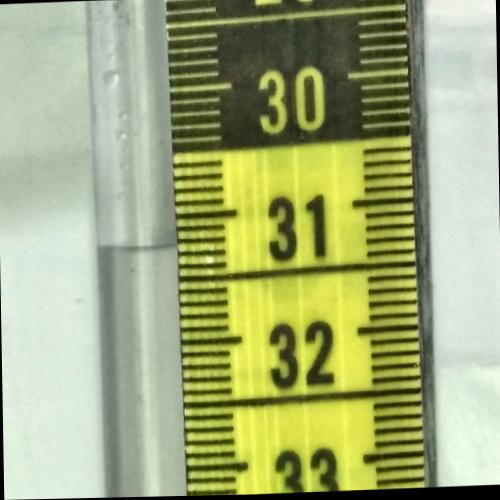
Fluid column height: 31.2 cm